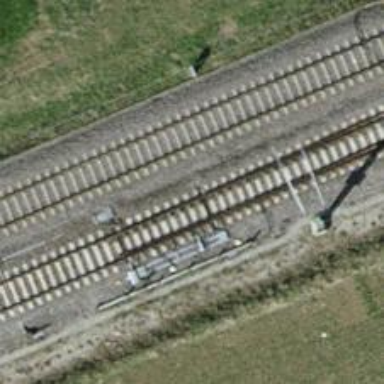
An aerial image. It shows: Railway switch.